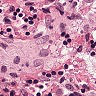
Metastatic tissue present: no